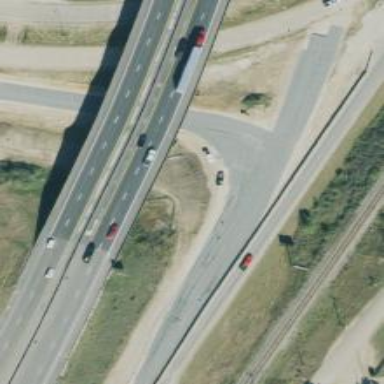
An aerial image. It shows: Primary link highway.